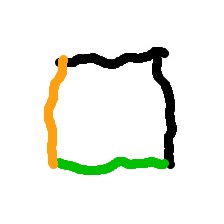
Shape: square